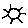
Label: sun